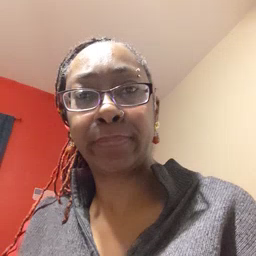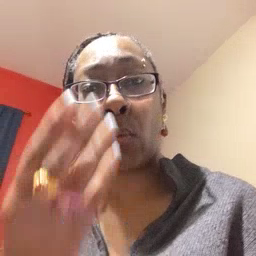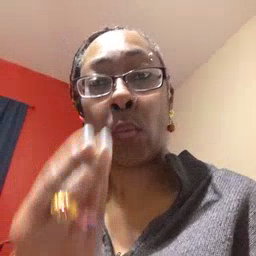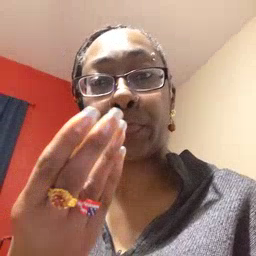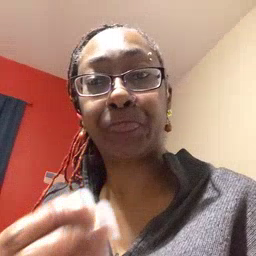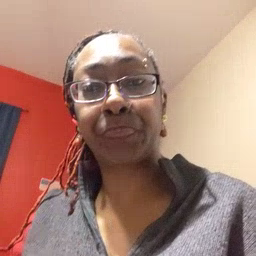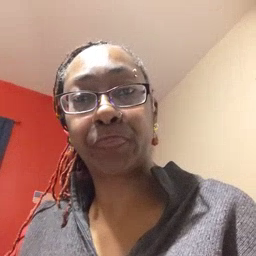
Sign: wet